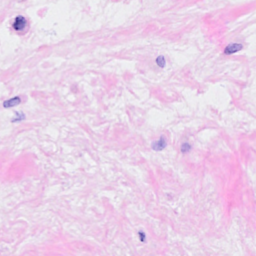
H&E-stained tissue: Breast